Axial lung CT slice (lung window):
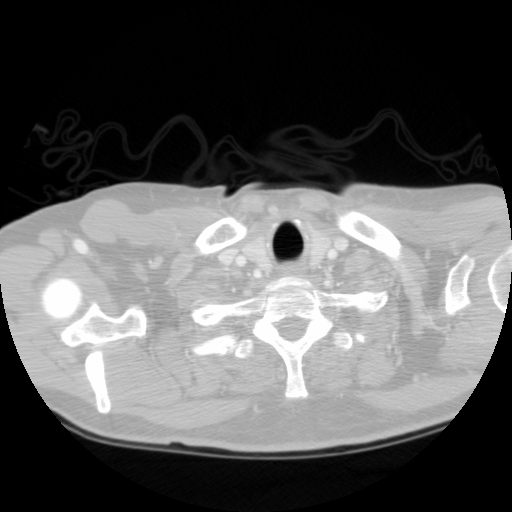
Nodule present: no